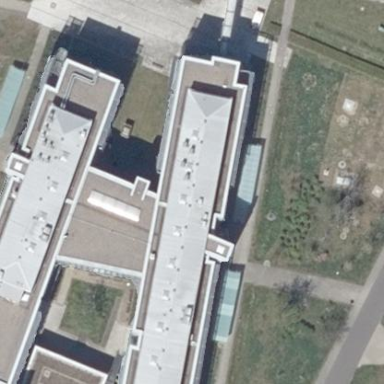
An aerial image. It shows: Part of building.